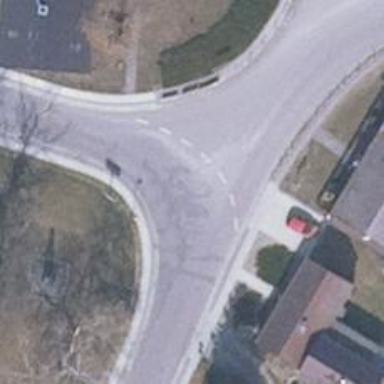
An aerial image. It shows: Residential road with asphalt surface and sidewalks on both sides.